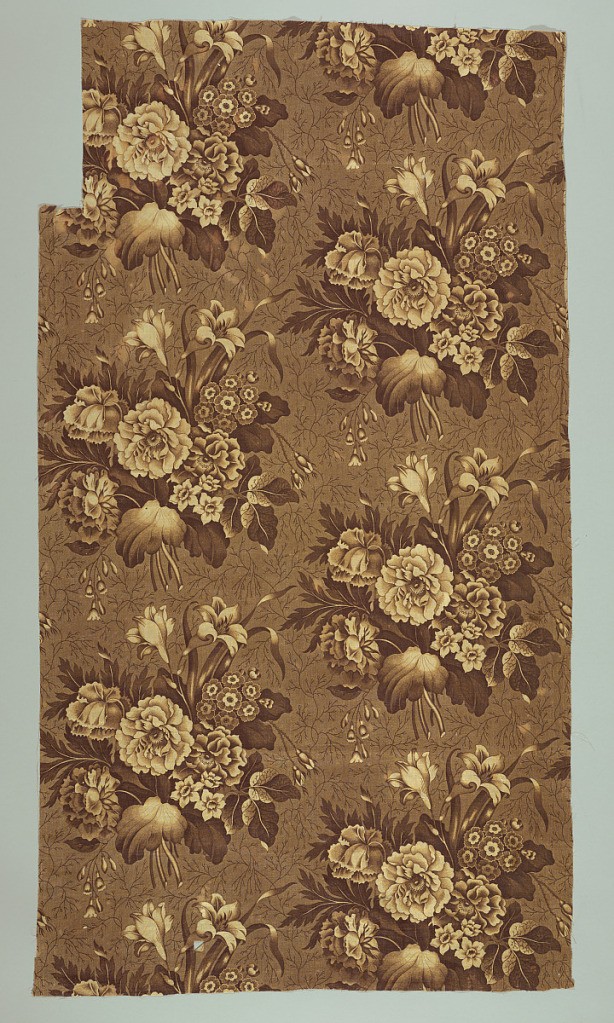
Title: Textile
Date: late 19th century
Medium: cotton Technique: printed by engraved roller
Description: Brown ground with large scale floral pattern in shades of brown to cream color.